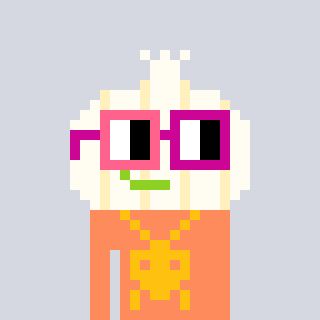
a pixel art character with square pink and red glasses, a garlic-shaped head and a peachy-colored body on a cool background